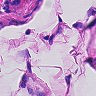
Metastatic tissue present: no